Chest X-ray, PA view. Patient: 39 years old, sex M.
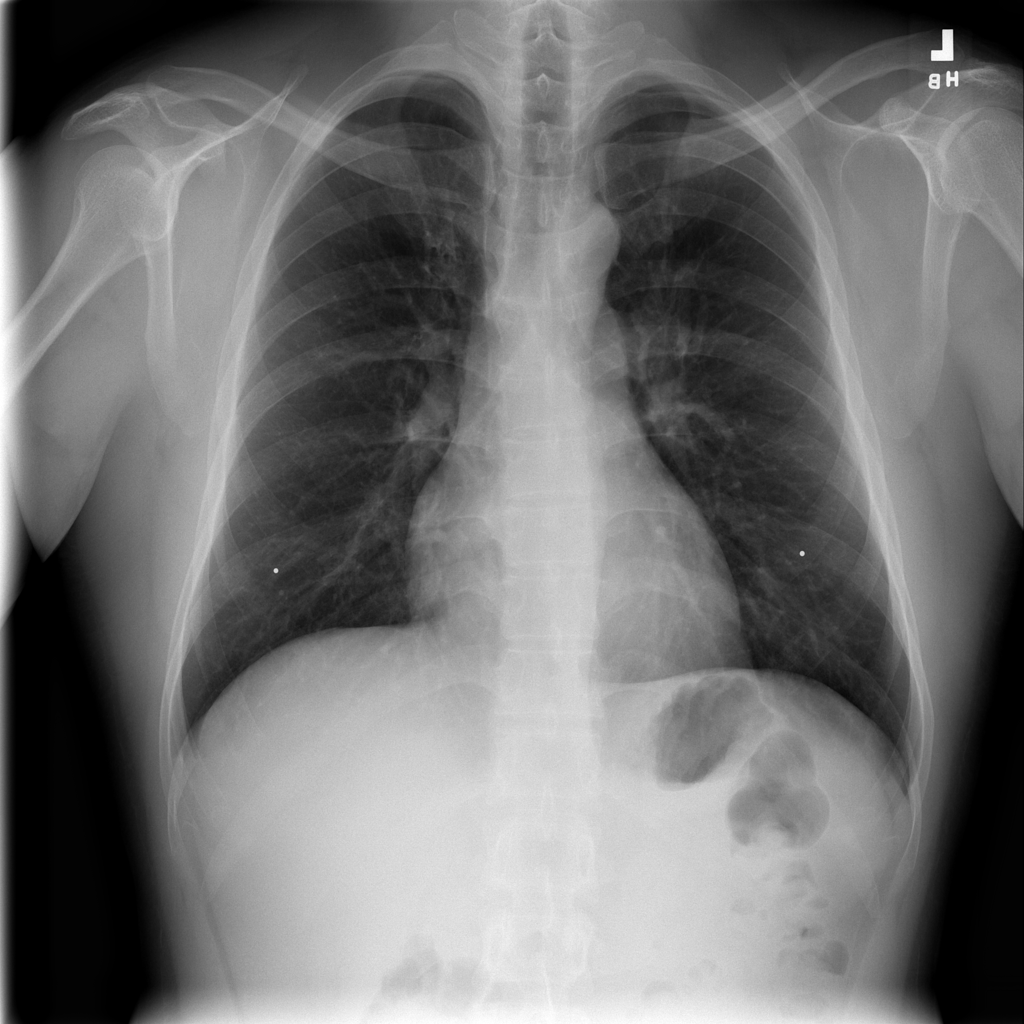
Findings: No Finding